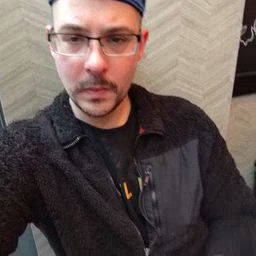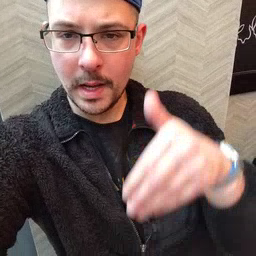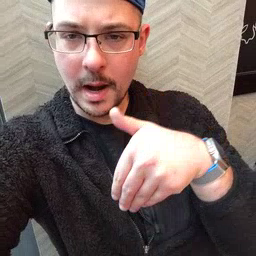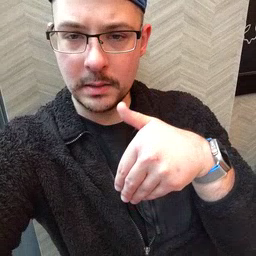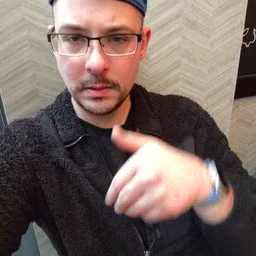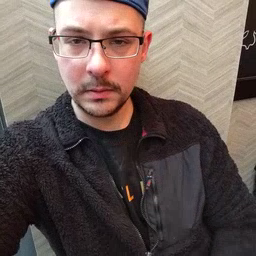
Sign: night